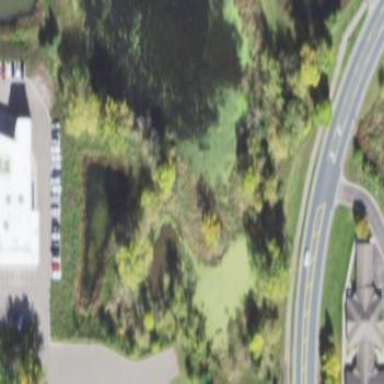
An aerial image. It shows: Marshy wetland area.